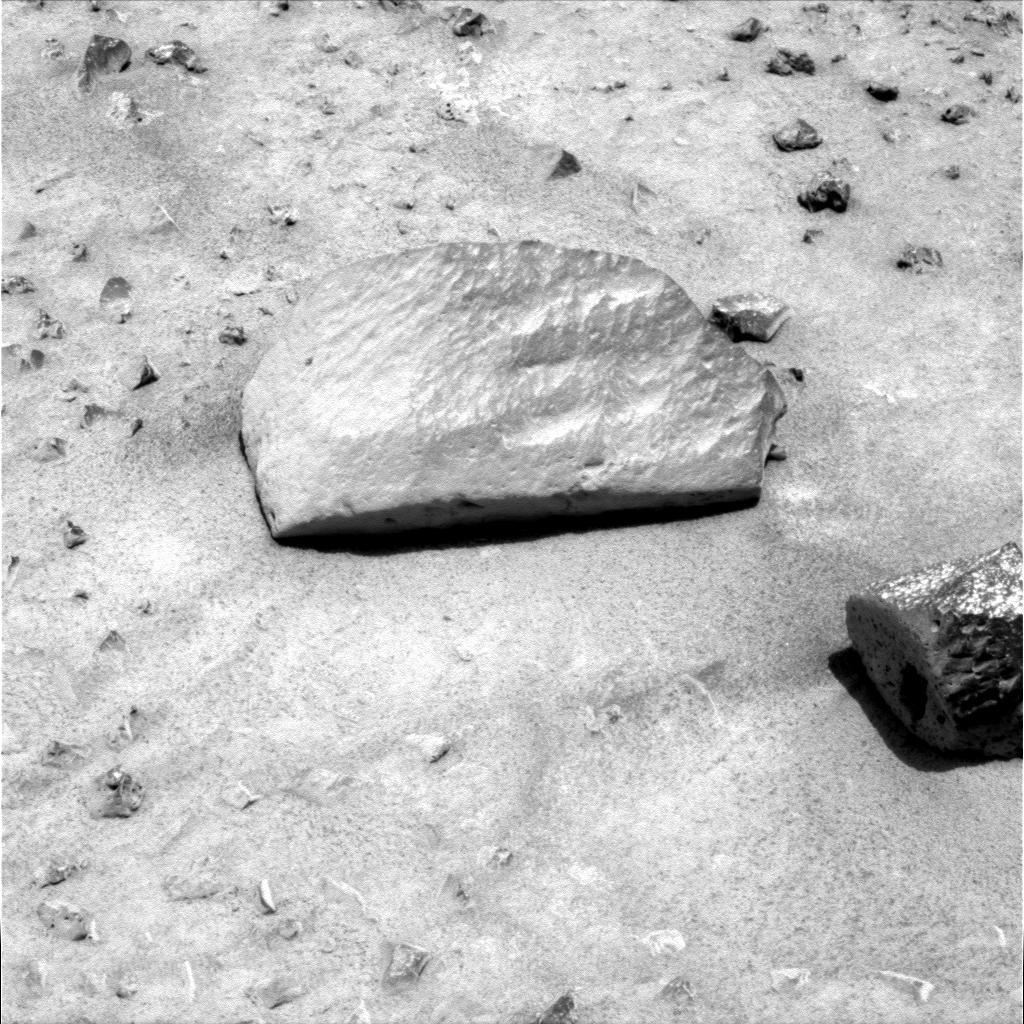
Terrain classes present: Gravel / Sand / Soil, Rock, Shadow